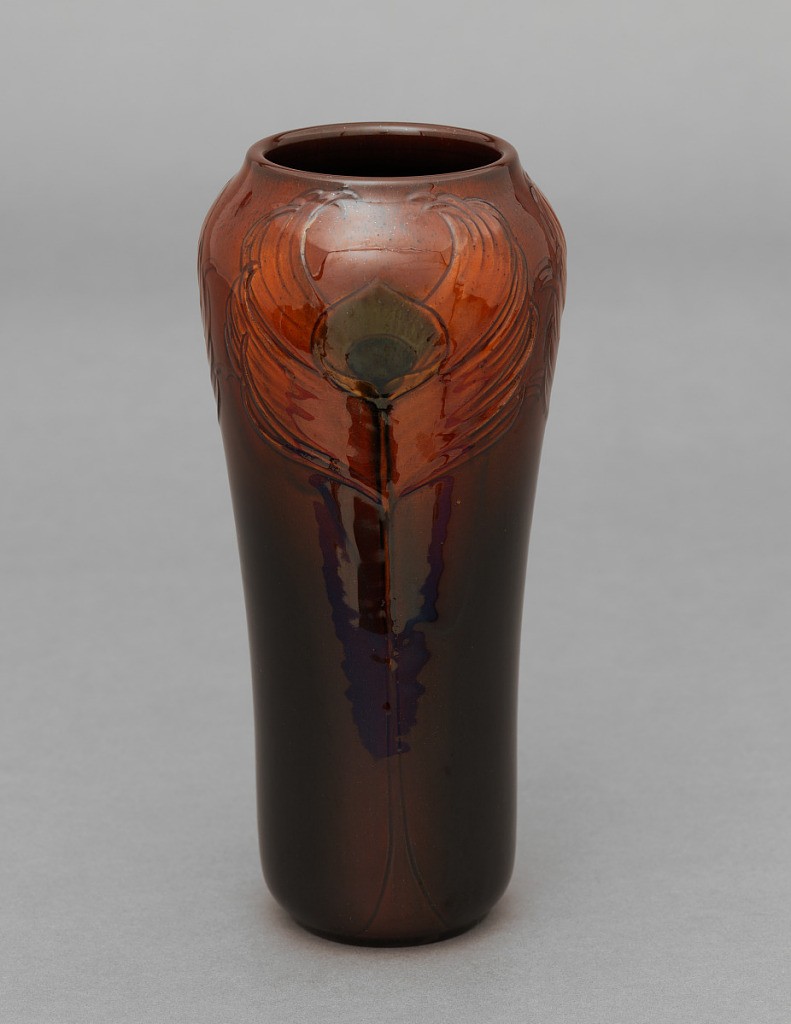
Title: Vase
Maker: Rookwood Pottery, American, 1880 - 1967
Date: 1899
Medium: earthenware
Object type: vase
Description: Red earthenware, cast.  Cylindrical body widening gradually until shoulder, tapering in from shoulder to a slightly raised rim; no foot.  Around the shoulder, carved stylized decoration of three upright peacock feathers with green "eyes"; stems extend to base.  Body shading from dark brown to burnt orange at shoulder.  Exterior and bottom: glaze; orange with aventurine effects.